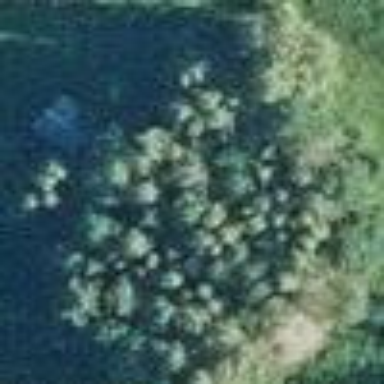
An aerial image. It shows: Forest area.